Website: ulta-beauty
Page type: customer-info-address
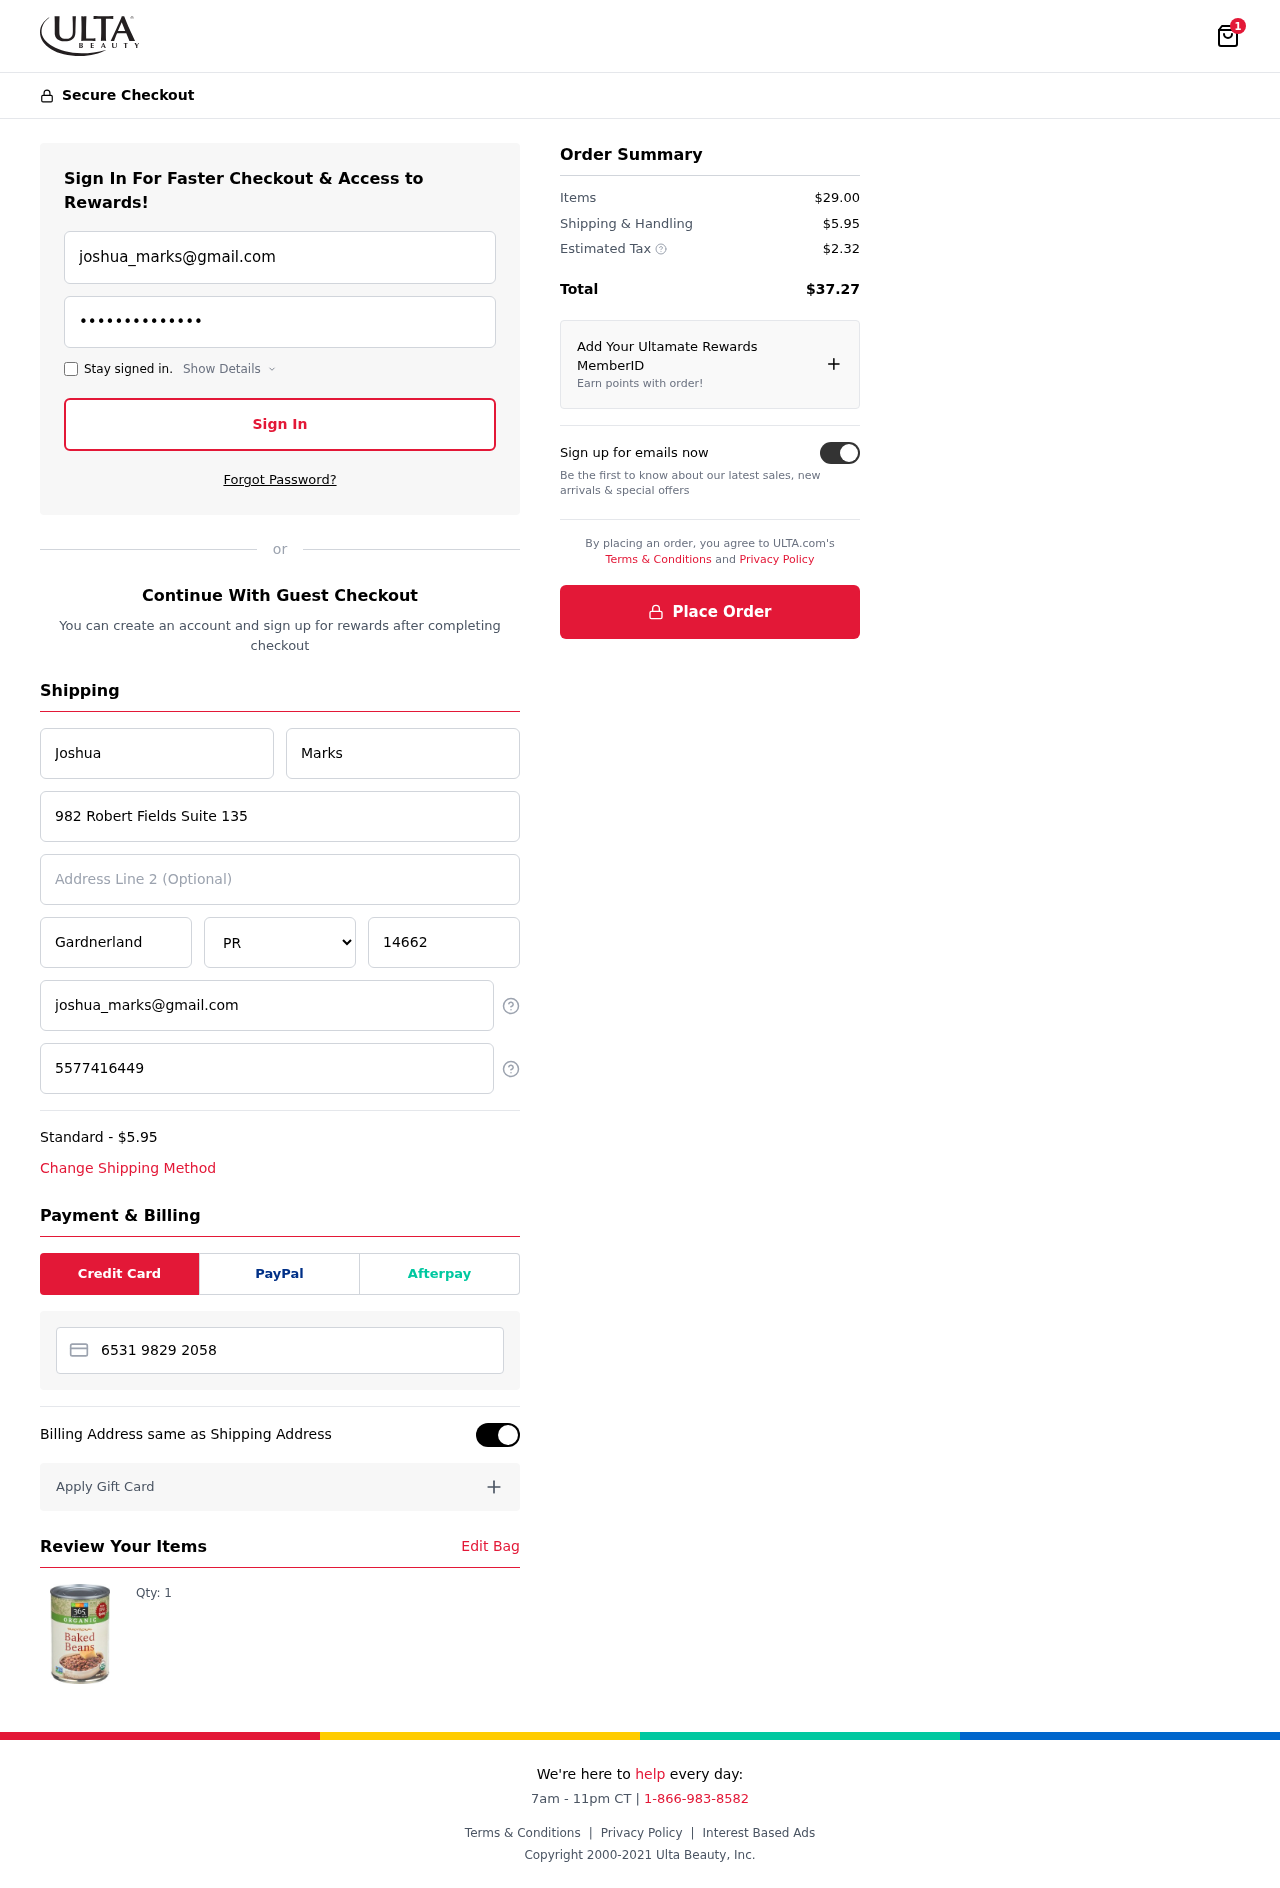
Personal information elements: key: PII_CARD_NUMBER
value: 6531 9829 2058 7551
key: PII_CITY
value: Gardnerland
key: PII_EMAIL
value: joshua_marks@gmail.com
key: PII_FIRSTNAME
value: Joshua
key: PII_LASTNAME
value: Marks
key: PII_PHONE
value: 5577416449
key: PII_POSTCODE
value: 14662
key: PII_STATE
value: PR
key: PII_STREET
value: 982 Robert Fields Suite 135
Product elements: key: PRODUCT1_QUANTITY
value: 1
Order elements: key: ORDER_NUM_ITEMS
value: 1
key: ORDER_SHIPPING_COST
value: $5.95
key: ORDER_ITEMS_TOTAL
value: $29.00
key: ORDER_SHIPPING_COST2
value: $5.95
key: ORDER_TAX
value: $2.32
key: ORDER_TOTAL
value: $37.27